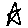
Label: star